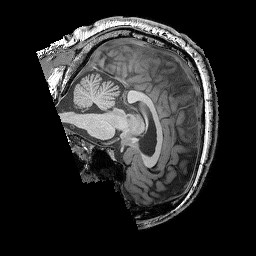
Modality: T1w
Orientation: sagittal
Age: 42
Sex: male
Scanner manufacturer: siemens
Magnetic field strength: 3 T
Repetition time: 2.25 s
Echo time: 0.00411 s